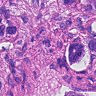
Metastatic tissue present: yes